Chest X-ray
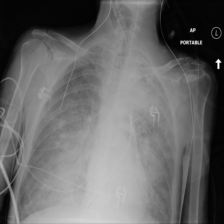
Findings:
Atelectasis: negative
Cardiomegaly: negative
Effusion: negative
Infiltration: positive
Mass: negative
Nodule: negative
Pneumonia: negative
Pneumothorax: negative
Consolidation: negative
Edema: negative
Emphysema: negative
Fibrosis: negative
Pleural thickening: negative
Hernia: negative